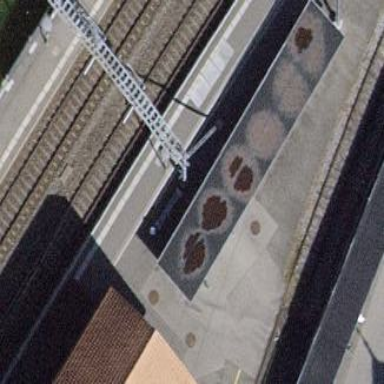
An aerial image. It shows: Shelter for public transport.